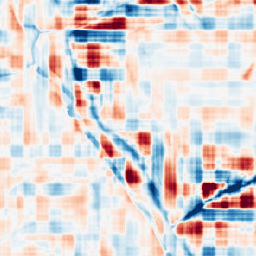
Category: wavelet
Decomposition family: wavelet_reverse_biorthogonal
Decomposition parameters: wavelet: rbio3.5
level: 5
Upsampling method: regularized
Upsampling parameters: scale: 4
lambda_reg: 0.001
Upsampling scale: 4